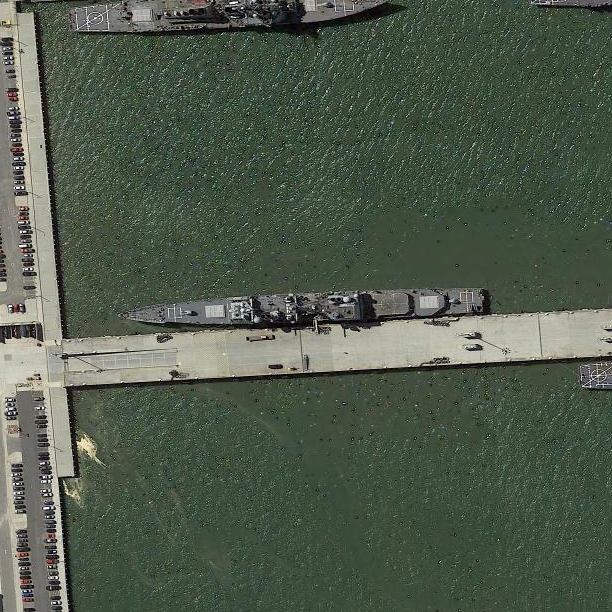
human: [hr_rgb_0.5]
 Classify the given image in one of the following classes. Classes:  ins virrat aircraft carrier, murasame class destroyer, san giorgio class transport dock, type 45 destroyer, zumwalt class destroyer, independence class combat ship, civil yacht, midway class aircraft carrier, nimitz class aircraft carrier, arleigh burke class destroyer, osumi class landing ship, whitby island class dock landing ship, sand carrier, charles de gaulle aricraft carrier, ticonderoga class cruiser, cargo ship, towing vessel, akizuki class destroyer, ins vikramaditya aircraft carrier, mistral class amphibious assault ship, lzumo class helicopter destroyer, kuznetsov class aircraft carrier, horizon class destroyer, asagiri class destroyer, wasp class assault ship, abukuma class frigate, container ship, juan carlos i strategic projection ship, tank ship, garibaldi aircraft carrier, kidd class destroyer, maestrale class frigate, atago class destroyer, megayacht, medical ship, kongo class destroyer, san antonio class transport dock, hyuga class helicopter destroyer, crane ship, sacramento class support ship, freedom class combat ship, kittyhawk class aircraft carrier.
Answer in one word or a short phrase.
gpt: Ticonderoga class cruiser